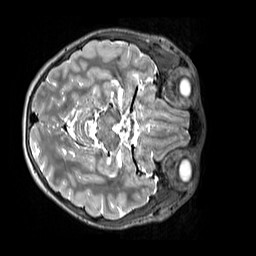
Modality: T2w
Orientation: axial
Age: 10
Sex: female
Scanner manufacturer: siemens
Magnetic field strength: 3 T
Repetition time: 3.2 s
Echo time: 0.408 s